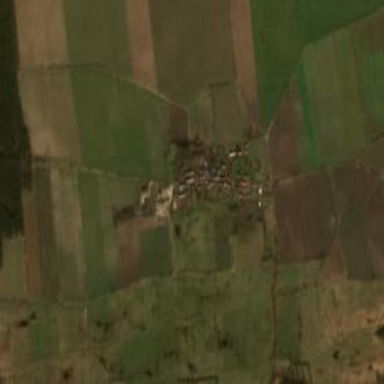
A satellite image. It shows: Village.